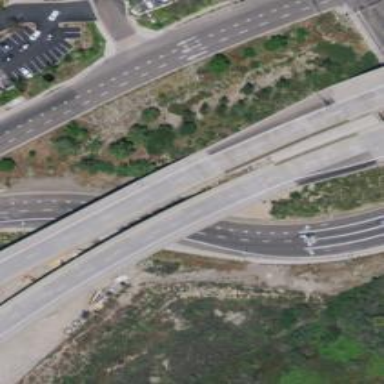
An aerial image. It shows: Trunk highway.